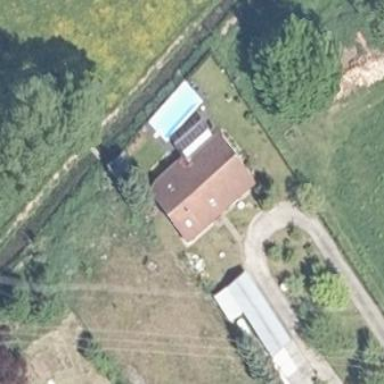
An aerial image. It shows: Simple and straightforward house.